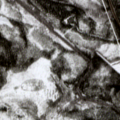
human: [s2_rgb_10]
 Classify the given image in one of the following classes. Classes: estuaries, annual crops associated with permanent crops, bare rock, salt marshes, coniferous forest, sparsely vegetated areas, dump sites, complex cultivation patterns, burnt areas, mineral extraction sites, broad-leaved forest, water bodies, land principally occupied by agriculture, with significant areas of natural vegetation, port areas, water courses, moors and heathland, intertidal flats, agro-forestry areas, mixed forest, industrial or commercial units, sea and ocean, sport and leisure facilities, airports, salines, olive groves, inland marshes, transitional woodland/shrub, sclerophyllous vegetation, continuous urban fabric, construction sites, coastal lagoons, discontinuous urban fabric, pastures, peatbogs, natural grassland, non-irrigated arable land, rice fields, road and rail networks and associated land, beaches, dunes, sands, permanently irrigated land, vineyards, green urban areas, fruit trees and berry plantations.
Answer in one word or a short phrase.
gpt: coniferous forest, mixed forest, transitional woodland/shrub